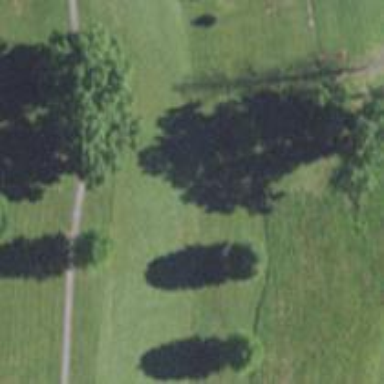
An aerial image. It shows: View of golf hole.